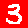
Digit: 3